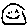
Label: smiley face